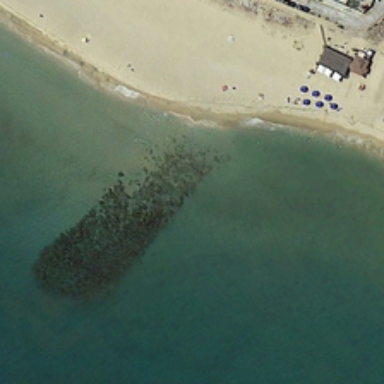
There is a grey roof house on the beach .